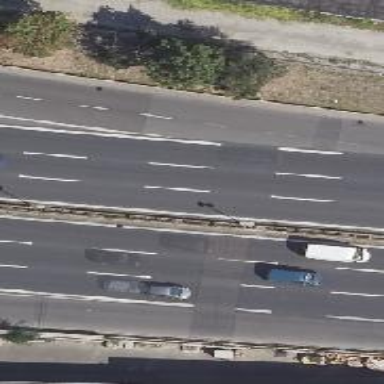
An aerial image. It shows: Motorway junction.